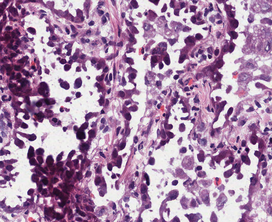
Tumor epithelial tissue: yes
Tumor-associated stroma tissue: yes
Normal tissue: no